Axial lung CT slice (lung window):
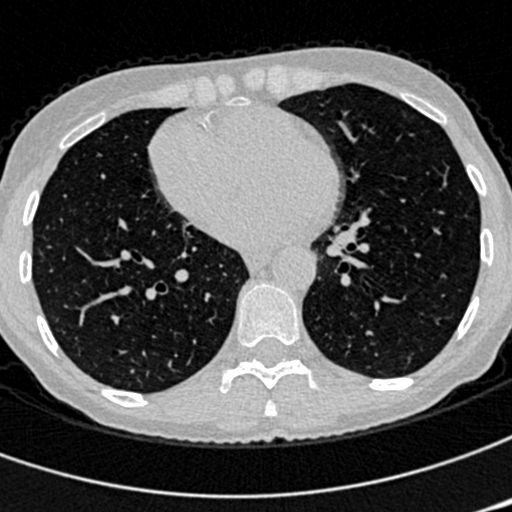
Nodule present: no